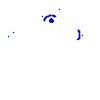
Particle: electron